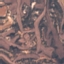
Land use / land cover class: HerbaceousVegetation